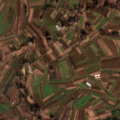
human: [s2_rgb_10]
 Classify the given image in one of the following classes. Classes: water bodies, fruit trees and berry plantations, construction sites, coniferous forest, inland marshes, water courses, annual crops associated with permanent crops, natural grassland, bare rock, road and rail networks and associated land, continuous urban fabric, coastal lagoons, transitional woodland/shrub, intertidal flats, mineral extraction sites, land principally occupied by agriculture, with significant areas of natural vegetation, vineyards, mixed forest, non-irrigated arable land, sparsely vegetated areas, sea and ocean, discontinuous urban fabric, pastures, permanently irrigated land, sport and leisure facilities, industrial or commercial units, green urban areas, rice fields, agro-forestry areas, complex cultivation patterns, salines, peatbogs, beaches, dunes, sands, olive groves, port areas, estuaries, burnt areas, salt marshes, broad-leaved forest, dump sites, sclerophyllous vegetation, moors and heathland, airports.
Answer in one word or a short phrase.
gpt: non-irrigated arable land, land principally occupied by agriculture, with significant areas of natural vegetation